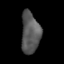
Tissue: skin
Cell type: Fibroblasts
Senescence score: 0.6802
Nuclear area (px): 754
Mean DAPI intensity: 87.695